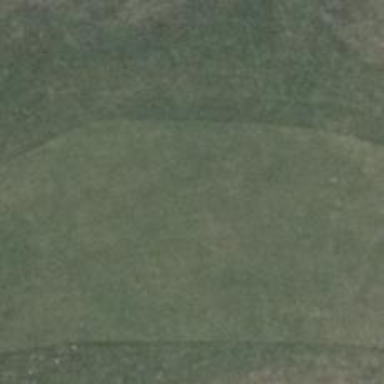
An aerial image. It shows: Golf hole.